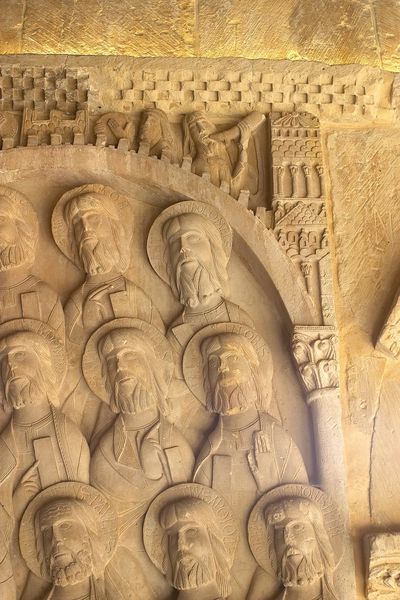
Titel: S. Domingo de Silos
Standort: Burgos (EU - E)
Schlagwörter: köpfe, licht, marmor, männer, stirn, säule, blick, gebäude, muster, bart, bärte, gesichter, wand, falten, stein, horn, kirche, turm, skulptur, relief, bogen, mauer, bordüre, detail, heiligenschein, nimbus, sandstein, heilige, segensgestus, apostel, glorien, shofar